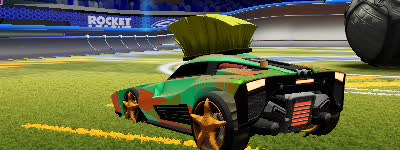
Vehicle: breakout